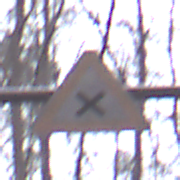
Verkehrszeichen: KreuzungOderEinmuendung
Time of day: Midday
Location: Outdoor (Nature)
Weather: Overcast
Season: Autumn
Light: Natural